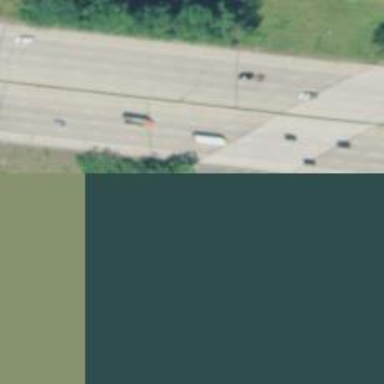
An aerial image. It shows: Primary highway.